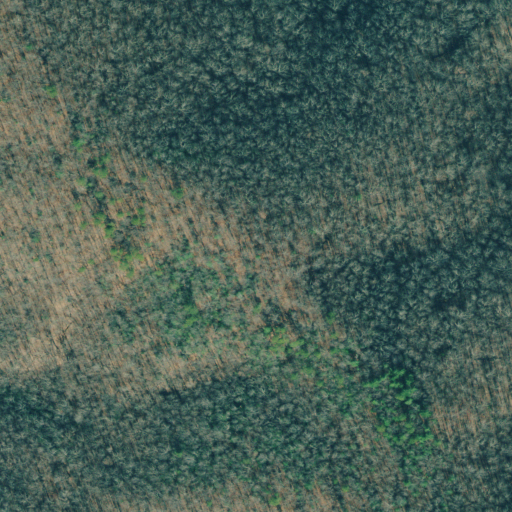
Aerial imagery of mountain in Georgia named Turkey Mountain containing only deciduous forest